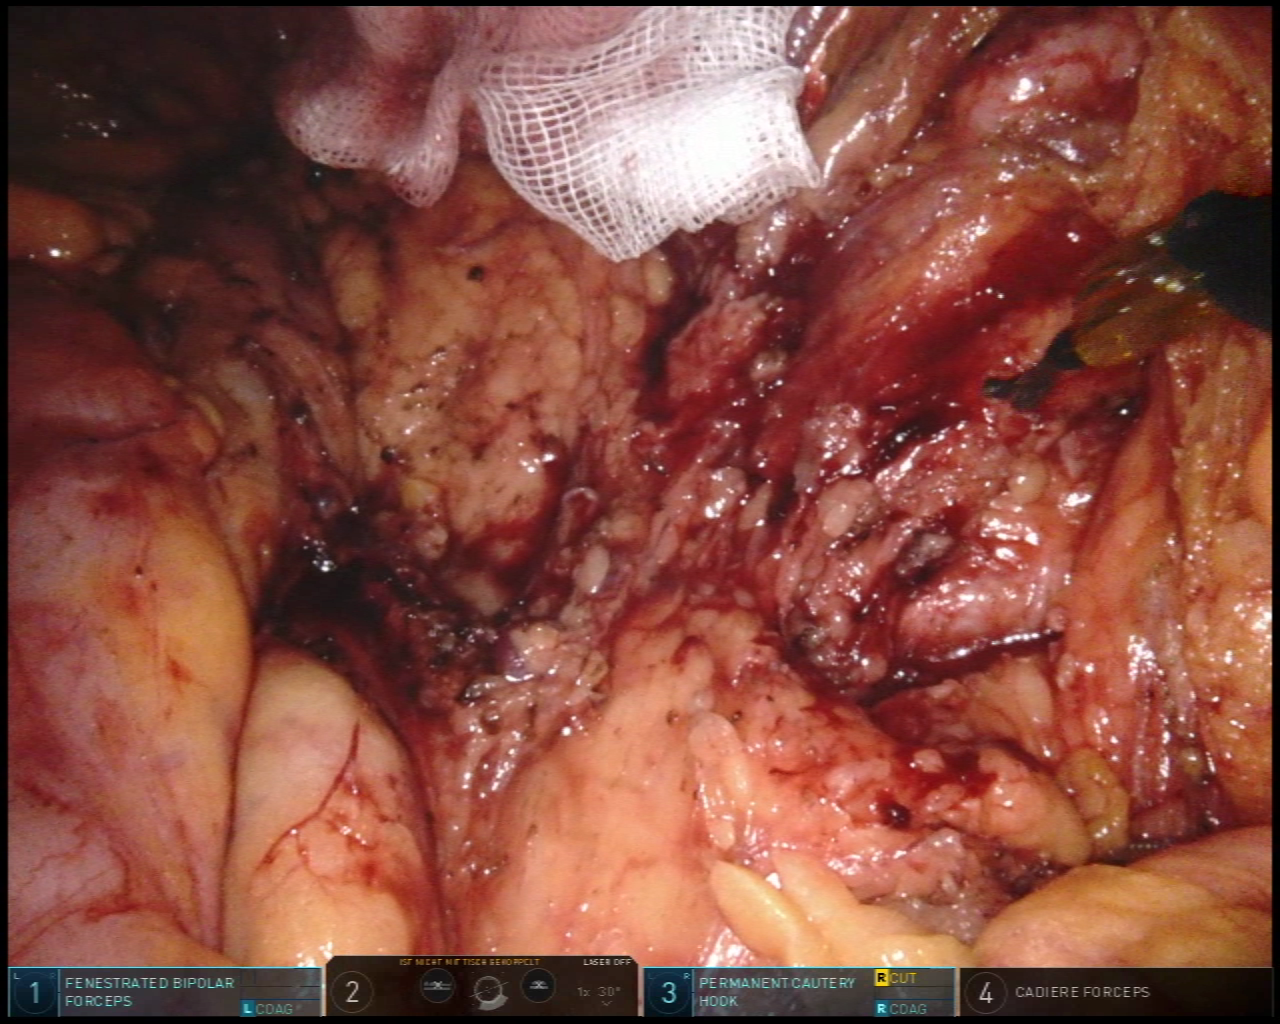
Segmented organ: ureter
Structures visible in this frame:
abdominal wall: no
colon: yes
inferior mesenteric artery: no
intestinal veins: no
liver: no
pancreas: no
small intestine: no
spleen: no
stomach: no
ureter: yes
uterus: no
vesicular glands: no